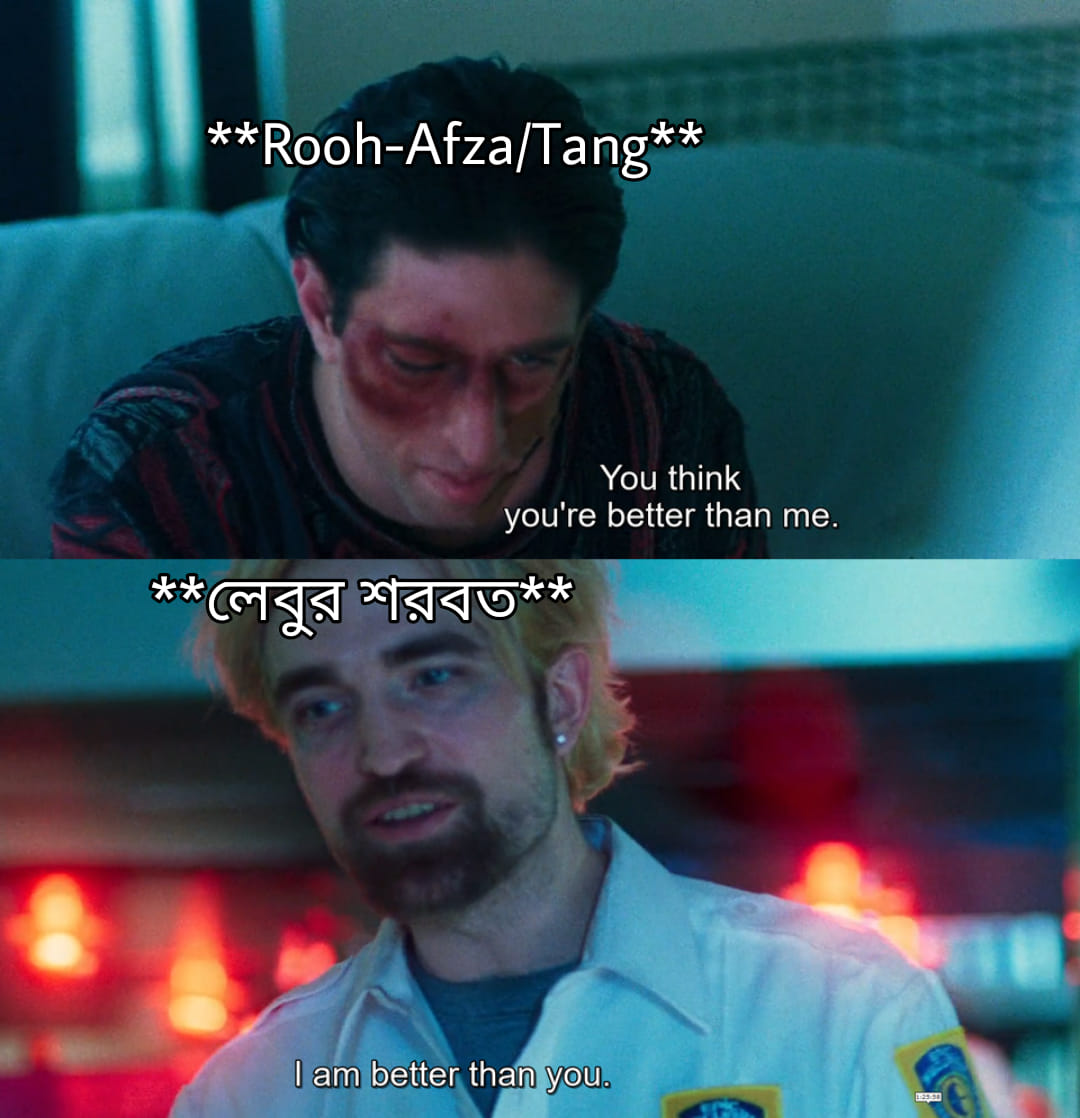
Caption: **Rooh-Afza/Tang**   You think you're better than me.   **লেবুর শরবত** I am better than you.
Label: non-hate